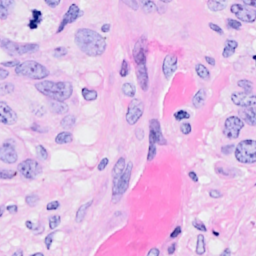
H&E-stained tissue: Breast